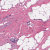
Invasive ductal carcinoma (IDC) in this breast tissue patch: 0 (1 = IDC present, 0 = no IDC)